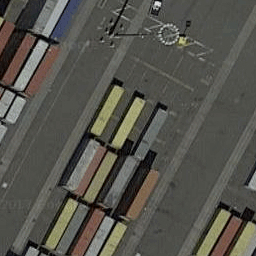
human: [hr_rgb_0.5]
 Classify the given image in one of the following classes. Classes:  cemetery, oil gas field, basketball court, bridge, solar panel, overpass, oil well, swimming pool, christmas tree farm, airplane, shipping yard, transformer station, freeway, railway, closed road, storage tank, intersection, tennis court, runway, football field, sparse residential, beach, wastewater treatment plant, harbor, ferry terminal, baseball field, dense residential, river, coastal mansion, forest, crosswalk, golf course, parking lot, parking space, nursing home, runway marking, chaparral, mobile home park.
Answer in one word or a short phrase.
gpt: shipping yard